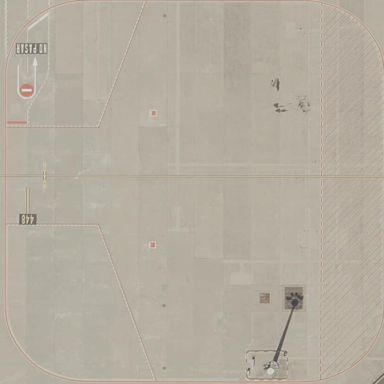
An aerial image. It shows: Apron at the airport.